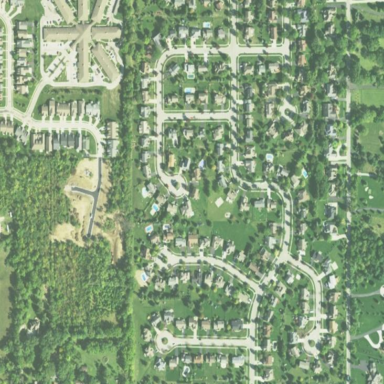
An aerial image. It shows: Residential area consisting of single-family homes.